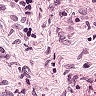
Metastatic tissue present: no